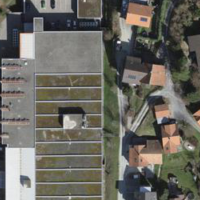
EUNIS habitat code: 54
Species observed at this site:
Diplotaxis tenuifolia